Question: I am making a custom report, really not complicated at all. Only using one table/ Basically, the report needs to print a list of text if the customer group is the same as the parameter "Builder". I need to write a formula to say
'''
IF {?Builder}="123456"
THEN
"QTXE FANS 6" DUCT FOR ALL BATHROOMS WITH TUB OR SHOWER
QTRE FANS 4" DUCT 1/2 BATH OR ONLY ROOM AND THE LAUNDRY AS LONG AS IT IS NOT THE WHOLE HOUSE FAN
PULL WIRE FROM WHOLE HOUSE FAN SWITCH TO FURNACE
TERMINALS 4 & 6 on relay
IF BIG CUSTOM VERIFY IF HOOD FAN NEEDS PULLED TO FURNACE
LOW VOLT PANEL WITH # 10 GROUND PULLED TO PANEL AND 110 OUTLET
ON LOW VOLT TRIM PUT TV CONNECTORS ON THE ENDS AND LEAVE IN PANEL
SPLICE PHONE/CAT 5 TOGETHER MAKE SURE THE HOME RUN IS MARKED
IF WE DO CAT5 JACKS USE B PATTERN
ALL FLOURESCENT LAMPS IN RECESS AND FIXTURES 100% FLO'S
USE ARLINGTON WEATHER PROOF BOXES
WE DO NOT SUPPLY AIR SWITCHES FOR NTH
2 WORK PLUGS AFTER ROUGH
ON HOUSES WITH SPLIT DUCT SYSTEM PUT IN 50 AMP TEMP PLUG AND 30 AMP FOR TEMP HEAT
RADON PLUG IN ATTIC OR CRAWL"
ELSE IF {?Builder}='789123'
THEN
...
'''
You get the picture.
Attached is a screenshot of how the code is being read in the formula. Is there any way to surpass this text as plain text so it is not read as code?
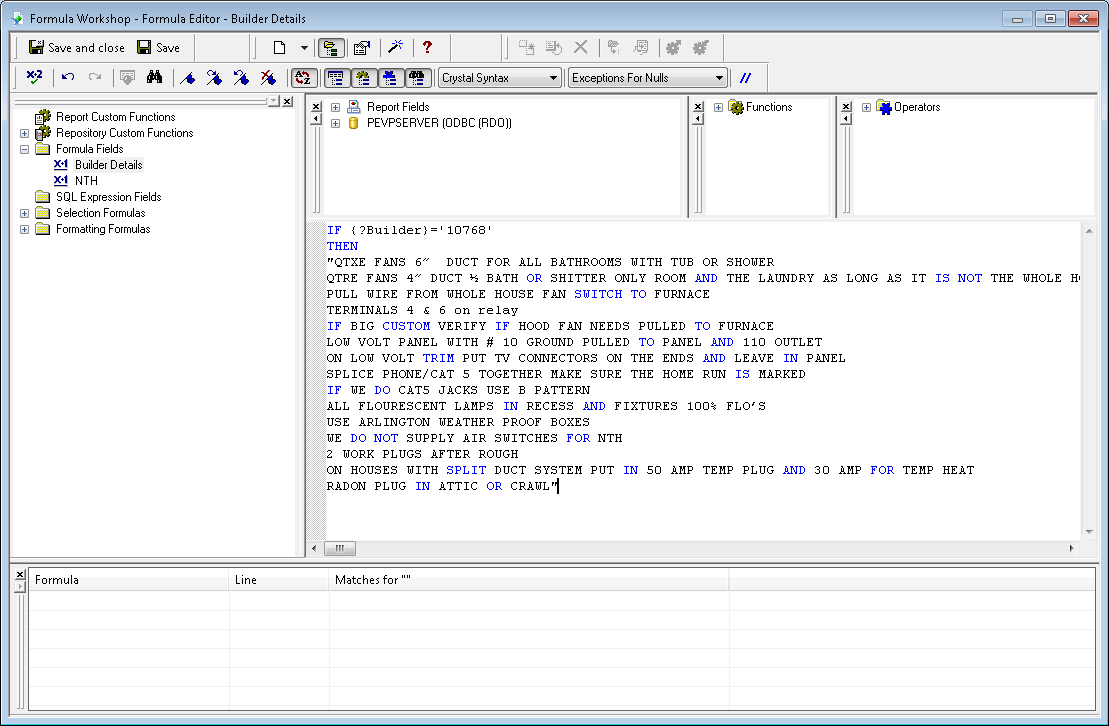
Answer: You need to do what is known as escaping text. When you escape something, you put a character or characters in front of commands in order to tell whatever is interpreting your code that it needs to treat whatever comes after the escape character differently than it usually does. But maybe try this, where the big text block is now encapsulated with single quotes:
'''
IF {?Builder}="123456"
THEN
'QTXE FANS 6" DUCT FOR ALL BATHROOMS WITH TUB OR SHOWER ' + ChrW(13) +
'QTRE FANS 4" DUCT 1/2 BATH OR ONLY ROOM AND THE LAUNDRY AS LONG AS IT IS NOT THE WHOLE HOUSE FAN ' + ChrW(13) +
"PULL WIRE FROM WHOLE HOUSE FAN SWITCH TO FURNACE "+ ChrW(13) +
"TERMINALS 4 & 6 on relay " + ChrW(13) +
"IF BIG CUSTOM VERIFY IF HOOD FAN NEEDS PULLED TO FURNACE "+ ChrW(13) +
"LOW VOLT PANEL WITH # 10 GROUND PULLED TO PANEL AND 110 OUTLET "+ ChrW(13) +
"ON LOW VOLT TRIM PUT TV CONNECTORS ON THE ENDS AND LEAVE IN PANEL "+ ChrW(13) +
"SPLICE PHONE/CAT 5 TOGETHER MAKE SURE THE HOME RUN IS MARKED "+ ChrW(13) +
"IF WE DO CAT5 JACKS USE B PATTERN "+ ChrW(13) +
"ALL FLOURESCENT LAMPS IN RECESS AND FIXTURES 100% FLO'S "+ ChrW(13) +
"USE ARLINGTON WEATHER PROOF BOXES "+ ChrW(13) +
"WE DO NOT SUPPLY AIR SWITCHES FOR NTH "+ ChrW(13) +
"2 WORK PLUGS AFTER ROUGH "+ ChrW(13) +
"ON HOUSES WITH SPLIT DUCT SYSTEM PUT IN 50 AMP TEMP PLUG AND 30 AMP FOR TEMP HEAT "+ ChrW(13) +
"RADON PLUG IN ATTIC OR CRAWL" ChrW(13) +
ELSE IF {?Builder}='789123'
THEN
...
'''